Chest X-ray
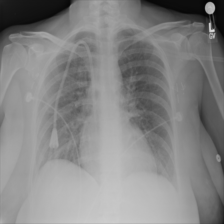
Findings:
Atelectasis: negative
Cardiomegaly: negative
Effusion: negative
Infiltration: negative
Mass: negative
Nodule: negative
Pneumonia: negative
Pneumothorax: negative
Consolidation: negative
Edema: negative
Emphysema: negative
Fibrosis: negative
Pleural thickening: negative
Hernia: negative